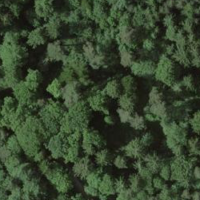
EUNIS habitat code: 44
Species observed at this site:
Fagus sylvatica